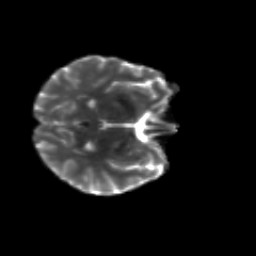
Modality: T2w
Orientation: axial
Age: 23
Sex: female
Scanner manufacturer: siemens
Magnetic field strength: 3 T
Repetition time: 8.8 s
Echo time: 0.085 s